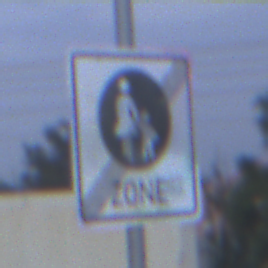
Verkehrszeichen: EndeFussgaengerzone
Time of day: SunriseSunset
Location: Outdoor (Suburban)
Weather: PartlyCloudy
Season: NotSpecified
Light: Natural